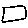
Label: square